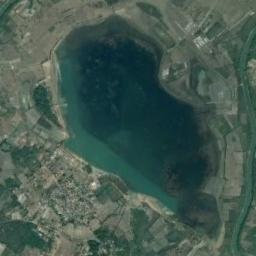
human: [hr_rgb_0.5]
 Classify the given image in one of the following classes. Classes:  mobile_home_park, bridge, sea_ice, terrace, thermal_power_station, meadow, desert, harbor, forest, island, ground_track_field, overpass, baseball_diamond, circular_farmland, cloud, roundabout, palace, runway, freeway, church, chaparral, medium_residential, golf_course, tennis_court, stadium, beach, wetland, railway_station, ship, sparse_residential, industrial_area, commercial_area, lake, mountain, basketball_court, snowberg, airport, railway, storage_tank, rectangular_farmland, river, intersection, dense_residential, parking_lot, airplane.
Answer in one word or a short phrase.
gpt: lake